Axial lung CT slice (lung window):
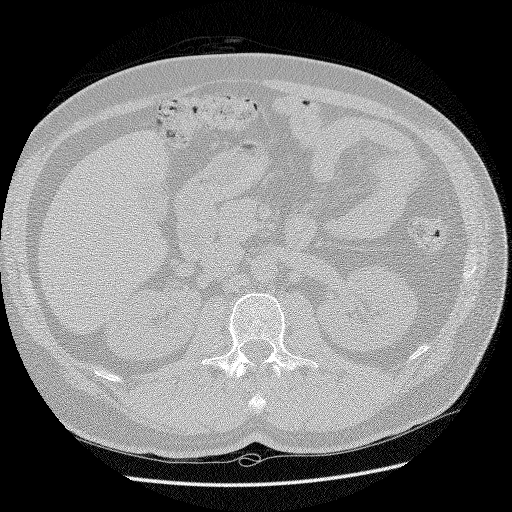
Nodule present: no